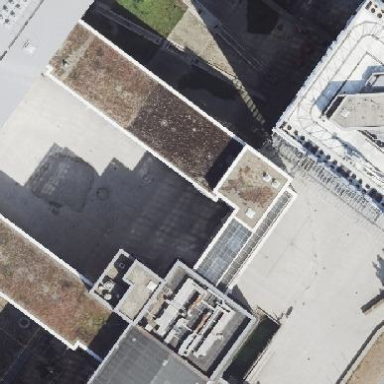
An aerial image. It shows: Office building with flat roof.